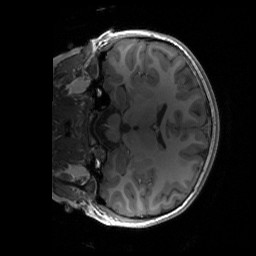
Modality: T1w
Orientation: coronal
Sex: female
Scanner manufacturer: siemens
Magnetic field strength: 3 T
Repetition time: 1.9 s
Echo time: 0.00243 s